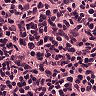
Metastatic tissue present: no